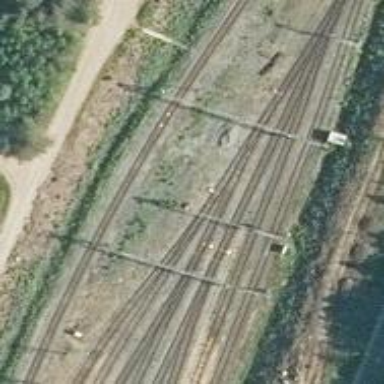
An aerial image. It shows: Railway yard with electrified contact lines.